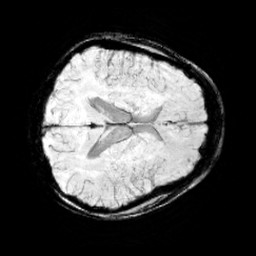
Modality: minIP
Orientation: axial
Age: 10
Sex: male
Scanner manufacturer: siemens
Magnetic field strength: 3 T
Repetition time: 0.027 s
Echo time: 0.02 s